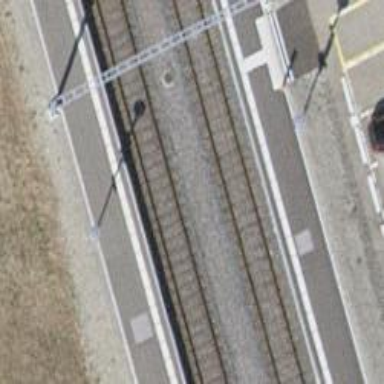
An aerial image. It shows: Public transport stop position along the railway.